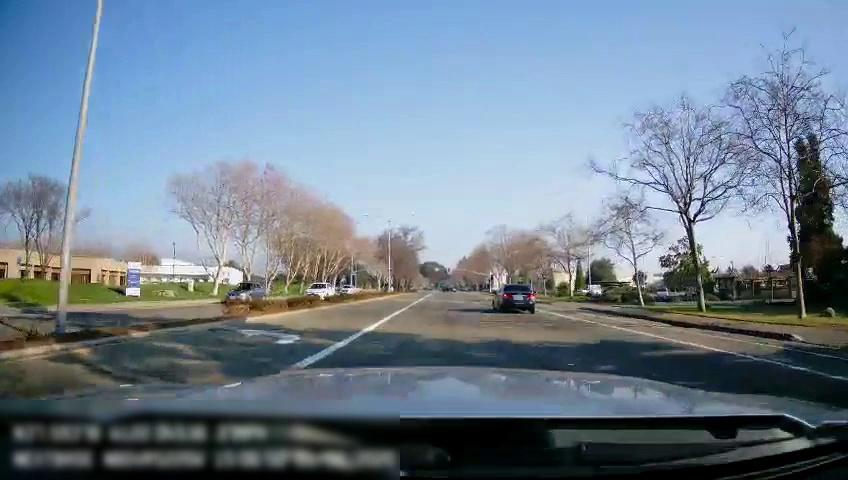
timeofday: Day
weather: Sunny
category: Drivable Space
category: Drivable Space
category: Vehicles | Car
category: Vehicles | Car
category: Vehicles | SUV
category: Vehicles | Car
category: Lanes | Current Lane
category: Lanes | Current Lane
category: Lanes | Alternate Lane